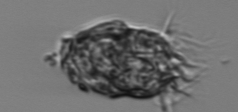
Label: Strombidium_morphotype1